Question: I am trying to join 2 queries using UNION, but it only shows me the result of the first Query, the following code works in SQLServer & phpMyAdmin but not when executing in a PHP script, I would also like to try with JOIN but it does not work for me. (I am using functions that receive 2 parameters: category, id user. the first query hosts "tasks performed" by the user and the second query returns "pending tasks". The first query has fewer columns so fill it with NULLs)
'''
(SELECT ca.*, pem.orden FROM Escolares.ftCardex('7', '3395') AS ca, Escolares.plan_estudios_materia AS pem WHERE pem.idmateria=ca.idMateria AND pem.idplan_estudios=ca.idPlanDeEstudios )
UNION ALL
(SELECT NULL, NULL, idMateria, NULL, Materia,
NULL, NULL, NULL, NULL, NULL,
NULL, NULL, NULL, NULL, NULL,
NULL, NULL, NULL, NULL, NULL,
NULL, NULL
FROM Escolares.ftMateriasPorCursar('7', '3395'))
ORDER BY orden
'''
The results are like these:

---
# Solved
I think the error was the way PHP executes the Query, the problem was similar to:
<URL>
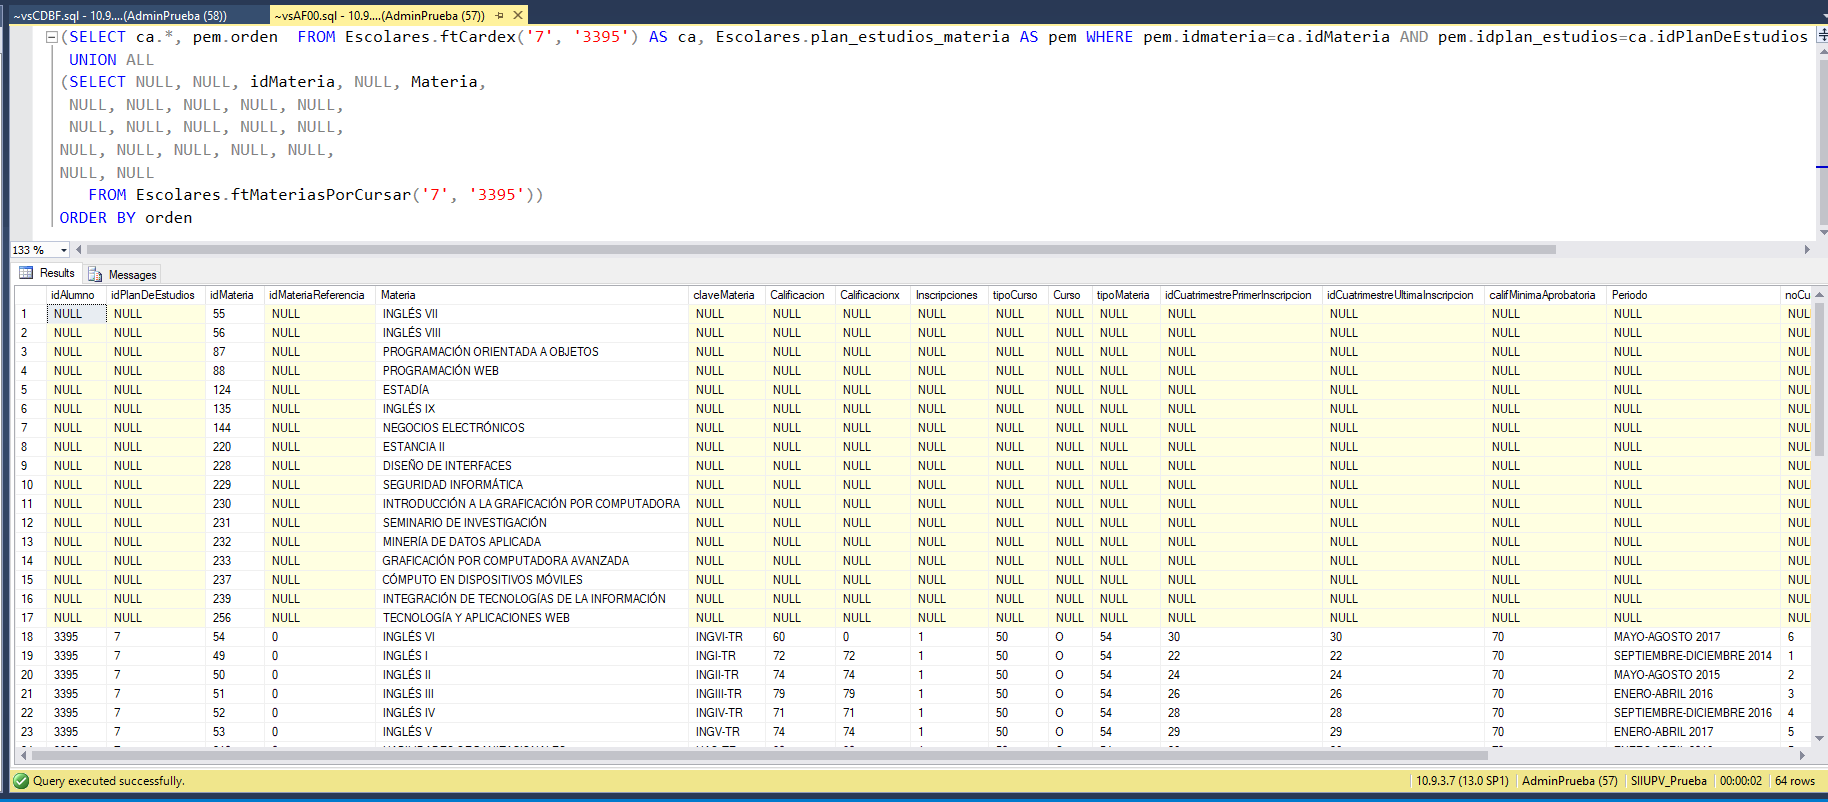
Answer: Just replacing "*" fields with numbers "one", "two", etc. Listing them out will ensure that your fields line up between queries:
'''
SELECT ca.[one]
,ca.[two]
,ca.idMateria
,ca.[three]
,ca.[Materia]
,ca.[five]
,ca.[six]
,ca.[seven]
,ca.[eight]
,ca.[nine]
,ca.[ten]
,ca.[eleven]
,ca.[twelve]
,ca.[thirteen]
,ca.[fourteen]
,ca.[fifteen]
,ca.[sixteen]
,ca.[seventeen]
,ca.[eighteen]
,ca.[nineteen]
,ca.[twenty]
,pem.orden
FROM Escolares.ftCardex('7', '3395') AS ca
JOIN Escolares.plan_estudios_materia AS pem ON pem.idmateria = ca.idMateria
AND pem.idplan_estudios = ca.idPlanDeEstudios
UNION ALL
SELECT [one] = NULL
,NULL
,idMateria
,NULL
,Materia
,NULL
,NULL
,NULL
,NULL
,NULL
,NULL
,NULL
,NULL
,NULL
,NULL
,NULL
,NULL
,NULL
,NULL
,NULL
,NULL
,NULL
FROM Escolares.ftMateriasPorCursar('7', '3395')
ORDER BY orden;
'''